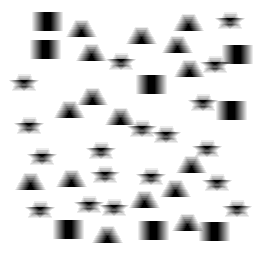
Squares: 8
Triangles: 16
Stars: 18
Total shapes: 42